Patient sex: F
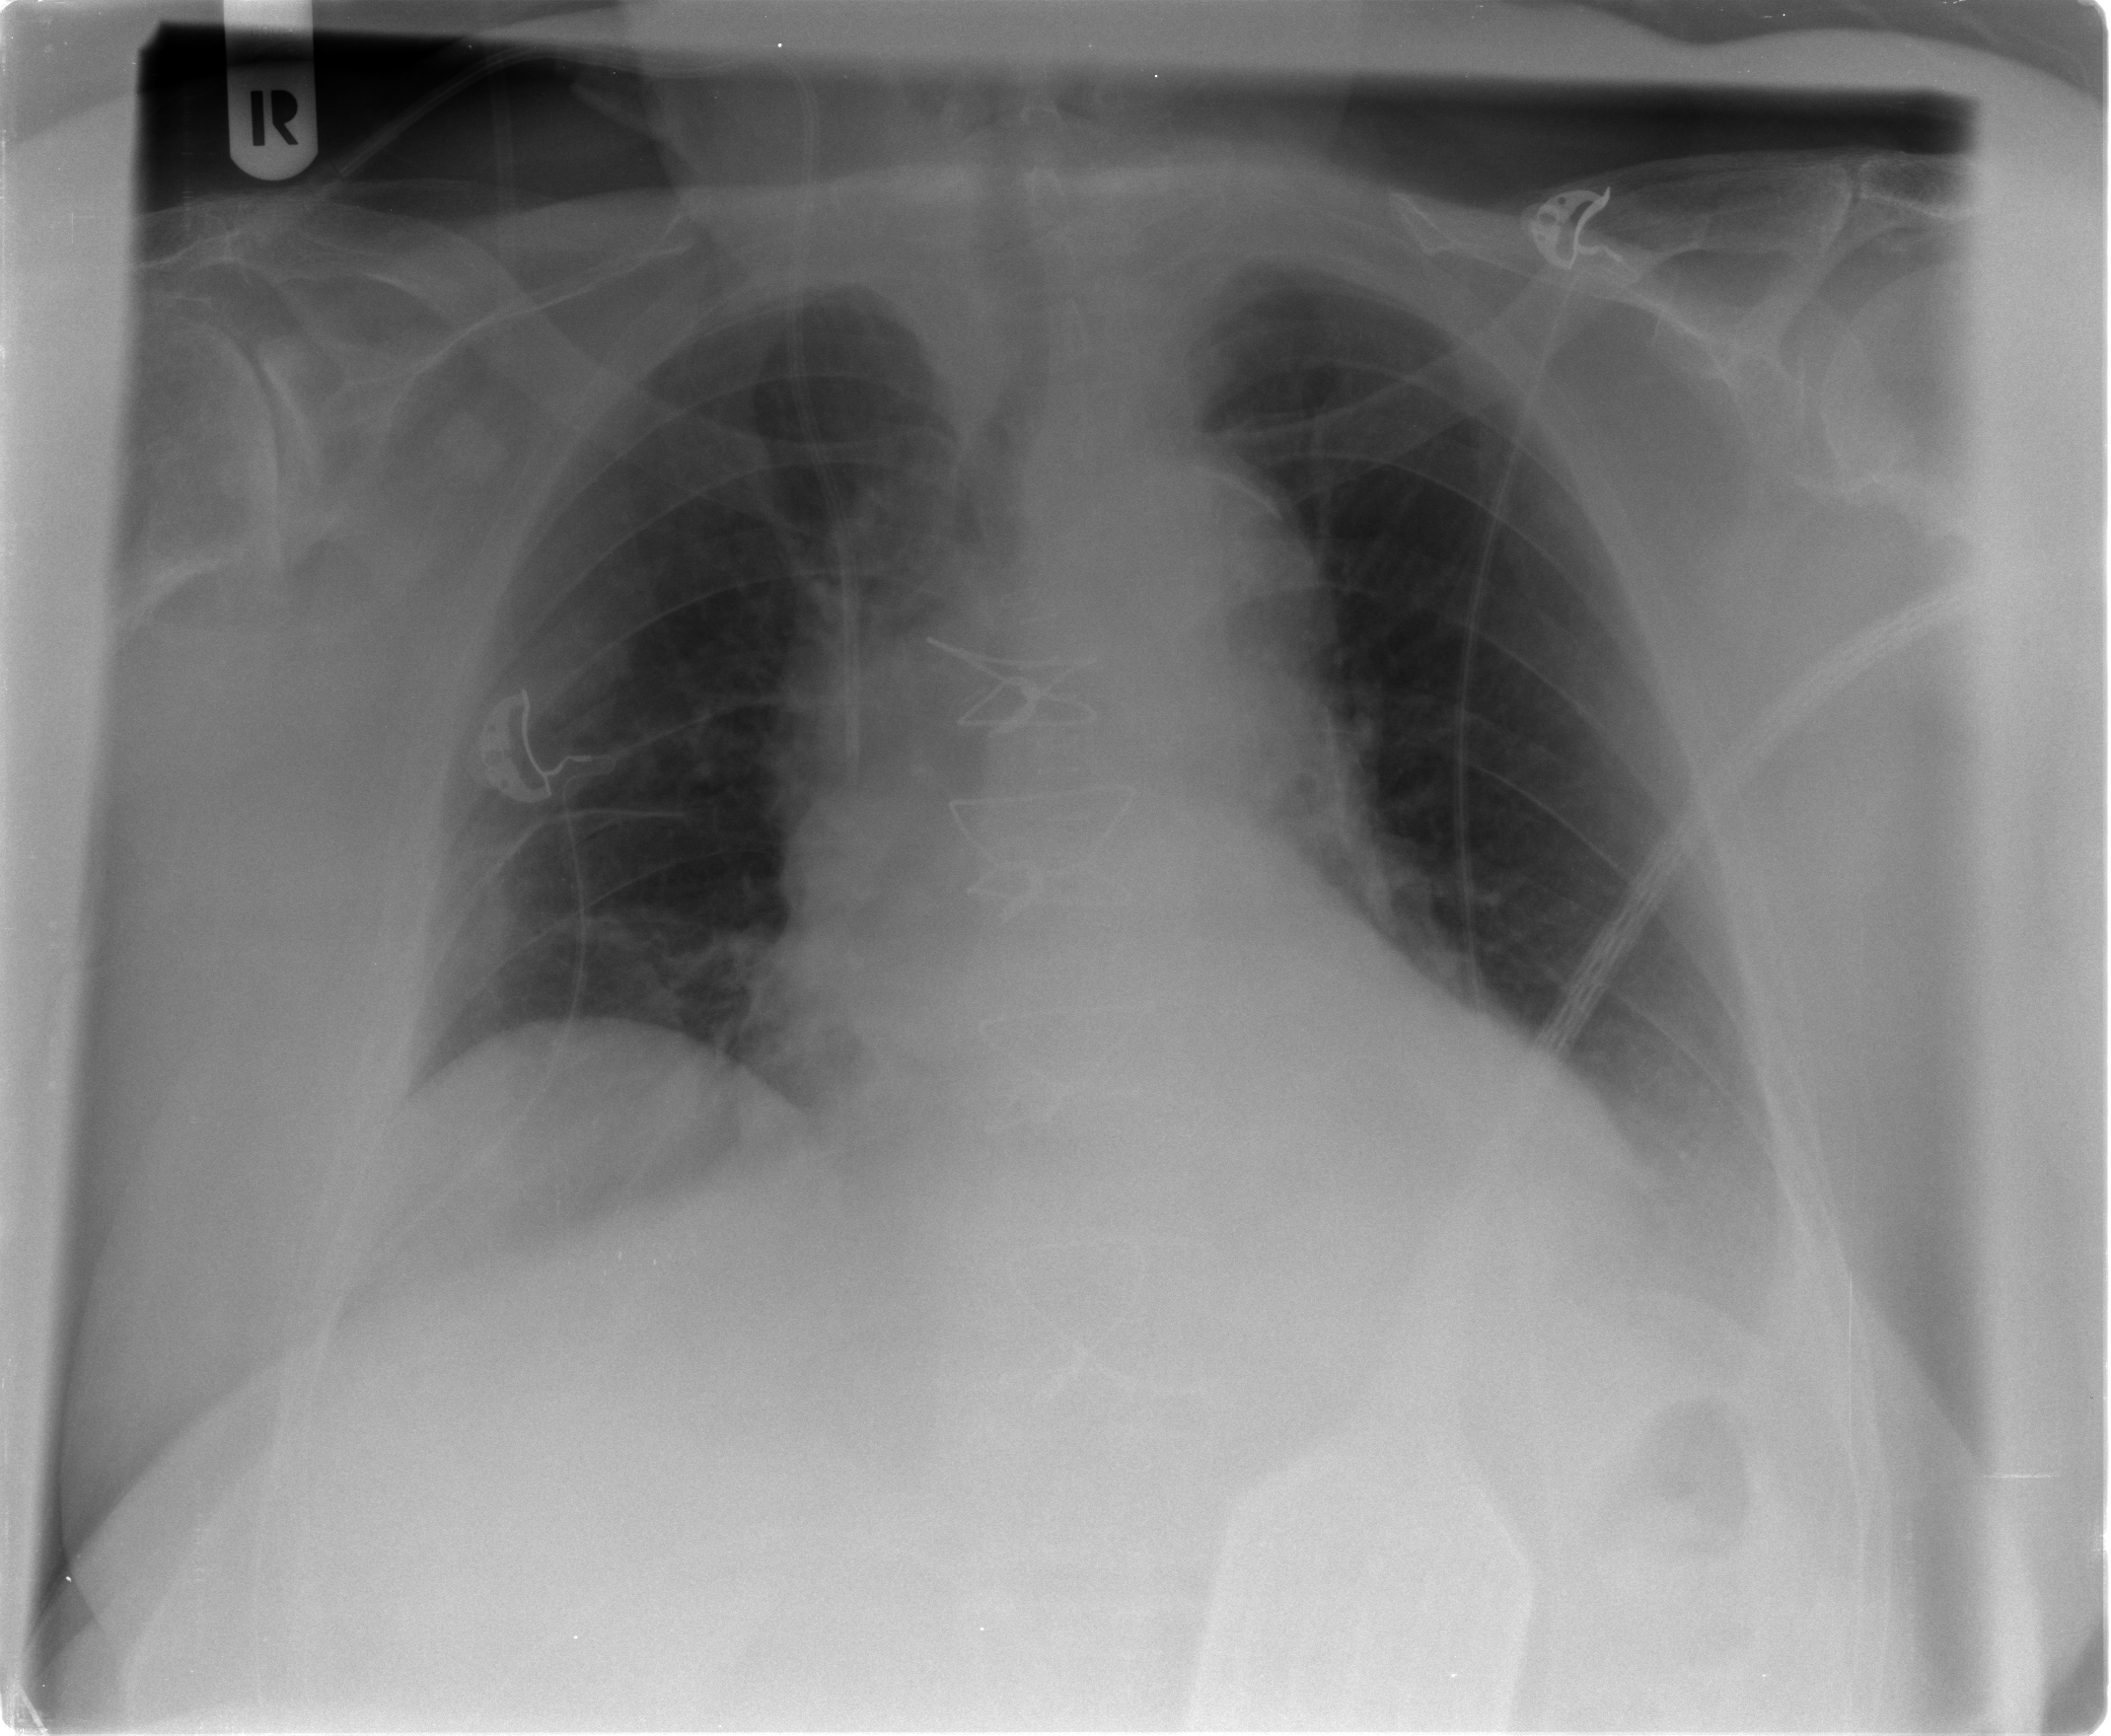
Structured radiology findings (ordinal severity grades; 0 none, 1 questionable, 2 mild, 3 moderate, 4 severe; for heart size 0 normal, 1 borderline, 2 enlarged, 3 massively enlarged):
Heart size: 0
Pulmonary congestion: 1
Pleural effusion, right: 0
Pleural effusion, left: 1
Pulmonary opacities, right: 0
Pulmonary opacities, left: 0
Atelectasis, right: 2
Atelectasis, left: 2